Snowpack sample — Snodgrass Mountain, Crested Butte, Colorado (2/4/25, 12:06 PM MST)
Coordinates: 38.923, -106.968
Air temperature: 35 °F
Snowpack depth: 80 cm
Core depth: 10 cm
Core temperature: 32 °F
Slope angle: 14°, slope face: 78°
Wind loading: low
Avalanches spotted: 0
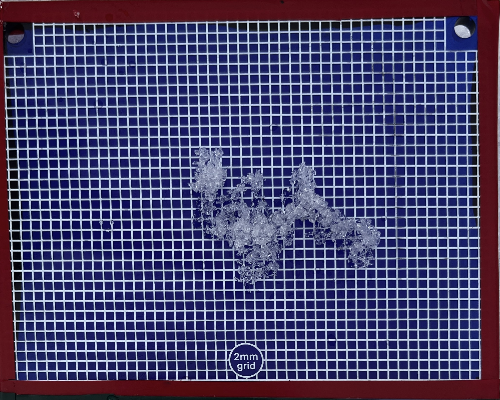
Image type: profile
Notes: No avalanches nearby, unusually warm weather for the last month reported by residents, Collected 25 yards from treeline